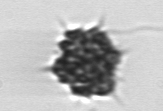
Label: Dictyocha